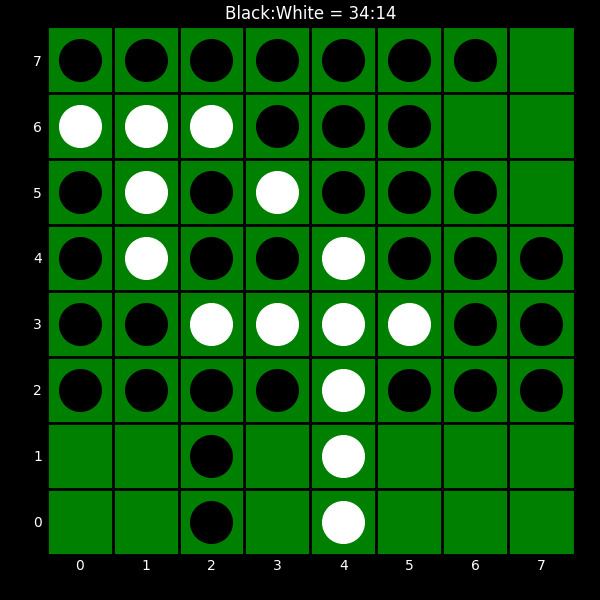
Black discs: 34
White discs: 14